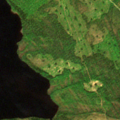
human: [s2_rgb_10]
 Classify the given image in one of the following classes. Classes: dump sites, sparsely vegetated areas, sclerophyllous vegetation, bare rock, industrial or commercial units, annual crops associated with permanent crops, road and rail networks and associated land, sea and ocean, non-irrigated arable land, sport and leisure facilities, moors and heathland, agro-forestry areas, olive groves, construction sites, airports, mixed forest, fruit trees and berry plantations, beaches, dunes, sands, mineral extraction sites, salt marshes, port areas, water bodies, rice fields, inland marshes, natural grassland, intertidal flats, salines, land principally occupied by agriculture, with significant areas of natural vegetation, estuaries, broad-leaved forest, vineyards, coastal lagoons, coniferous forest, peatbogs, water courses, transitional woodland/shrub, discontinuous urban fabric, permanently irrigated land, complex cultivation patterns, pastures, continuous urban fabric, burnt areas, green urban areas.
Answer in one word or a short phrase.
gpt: coniferous forest, mixed forest, transitional woodland/shrub, water bodies